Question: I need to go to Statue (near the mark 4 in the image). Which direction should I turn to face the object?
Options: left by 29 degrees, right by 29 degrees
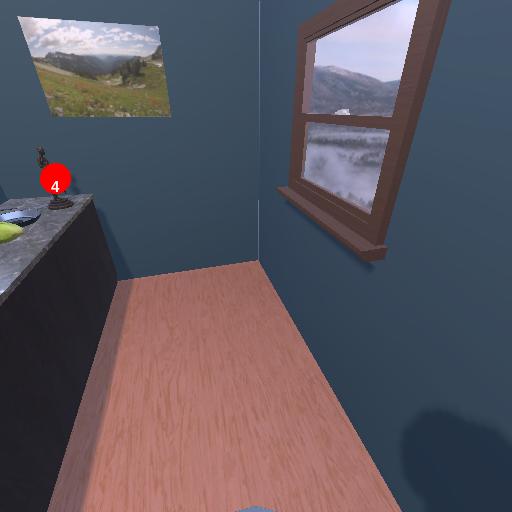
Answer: left by 29 degrees